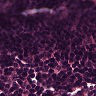
Metastatic tissue present: no